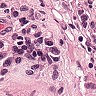
Metastatic tissue present: no